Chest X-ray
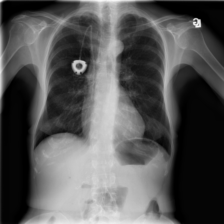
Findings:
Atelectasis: negative
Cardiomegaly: negative
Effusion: negative
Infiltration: negative
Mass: negative
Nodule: negative
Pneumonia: negative
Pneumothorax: negative
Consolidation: negative
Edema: negative
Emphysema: negative
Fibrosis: negative
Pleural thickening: negative
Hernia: negative